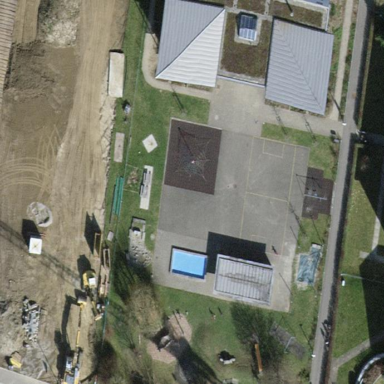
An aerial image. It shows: School.